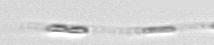
Label: Leptocylindrus